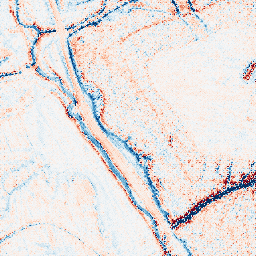
Category: edge_preserving
Decomposition family: bilateral
Decomposition parameters: d: 15
sigma_color: 50
sigma_space: 50
Upsampling method: regularized
Upsampling parameters: scale: 2
lambda_reg: 0.1
Upsampling scale: 2